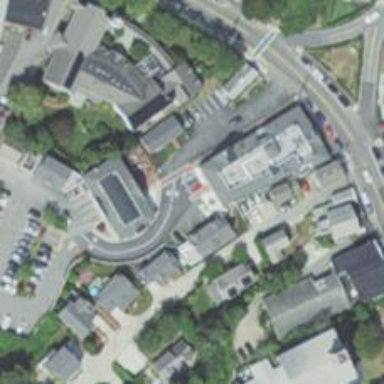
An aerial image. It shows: Parking space.